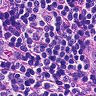
Metastatic tissue present: no